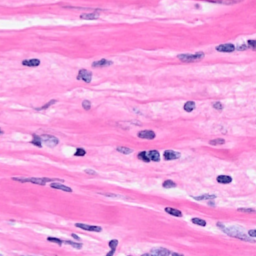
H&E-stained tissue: Breast